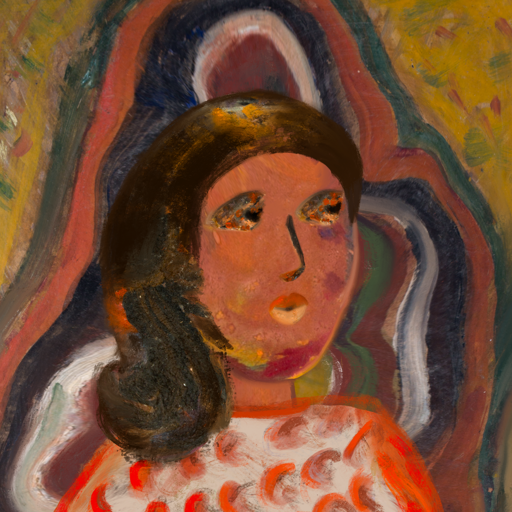
Background: AfterRaid, Head And Neck Side: Mother_And_Son_Son, Face Side: Gypsy_Queen, Bust: Rupkatha, Hair Side: Gypsy_Queen, Head Accessory: Blank, Second Necklace: Blank, Necklace: Blank, Baby: Blank